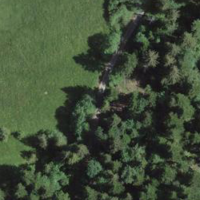
EUNIS habitat code: 44
Species observed at this site:
Geum rivale